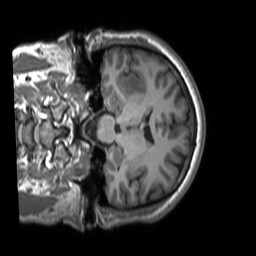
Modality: T1w
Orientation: coronal
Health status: ill
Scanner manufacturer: siemens
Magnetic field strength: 3 T
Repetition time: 1.7 s
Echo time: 0.00239 s